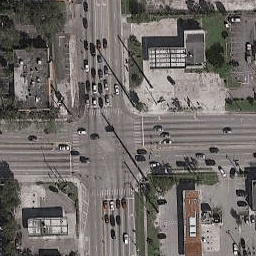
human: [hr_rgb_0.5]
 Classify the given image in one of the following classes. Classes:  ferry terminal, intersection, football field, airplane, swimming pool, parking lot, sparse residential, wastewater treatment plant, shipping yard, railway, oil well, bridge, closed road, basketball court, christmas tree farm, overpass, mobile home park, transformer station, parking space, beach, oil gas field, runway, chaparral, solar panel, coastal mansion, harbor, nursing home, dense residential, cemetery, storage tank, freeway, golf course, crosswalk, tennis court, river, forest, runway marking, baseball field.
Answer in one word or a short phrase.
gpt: intersection